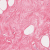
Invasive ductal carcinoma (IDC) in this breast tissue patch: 0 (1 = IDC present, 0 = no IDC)